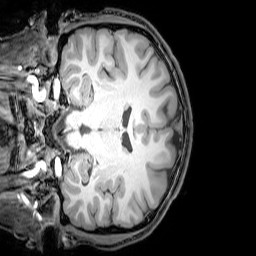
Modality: T1w
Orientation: coronal
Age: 20
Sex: male
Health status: healthy
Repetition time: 0.081 s
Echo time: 0.037 s